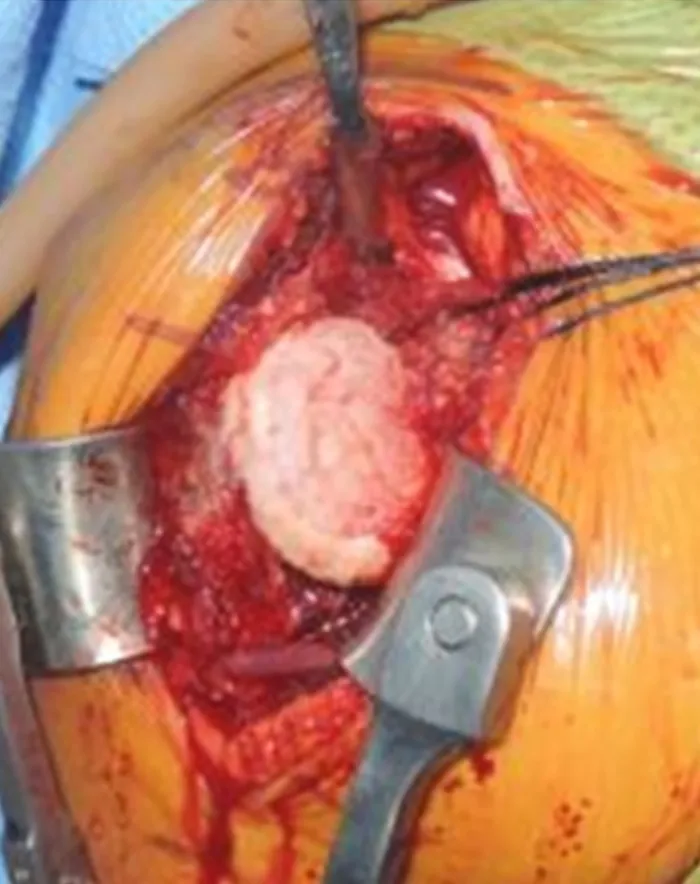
Intraoperative images. Collapsed humerus head (a).
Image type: medical_photograph (other_medical_photograph)